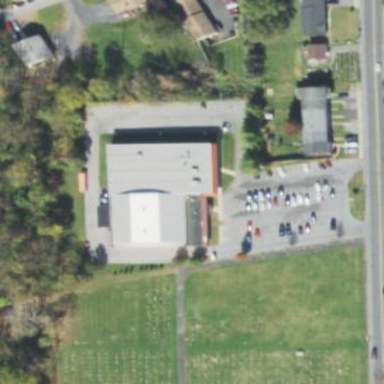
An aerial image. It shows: Commercial building.